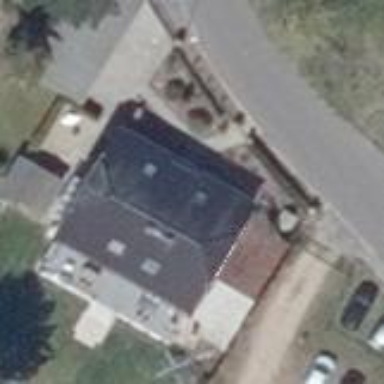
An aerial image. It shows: Simple house.